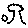
Label: tree